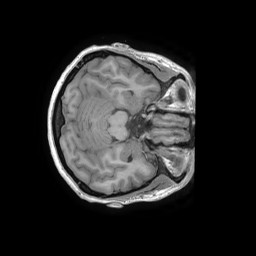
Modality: T1w
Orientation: axial
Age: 20
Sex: female
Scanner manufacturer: ge
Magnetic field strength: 3 T
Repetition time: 0.007304 s
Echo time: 0.002816 s